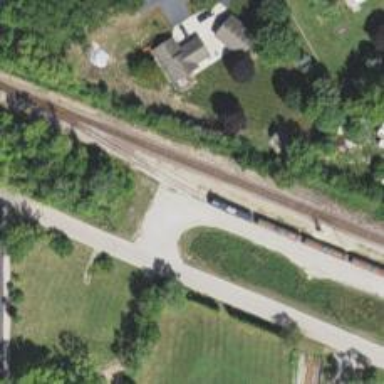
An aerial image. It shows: Rail spur service.